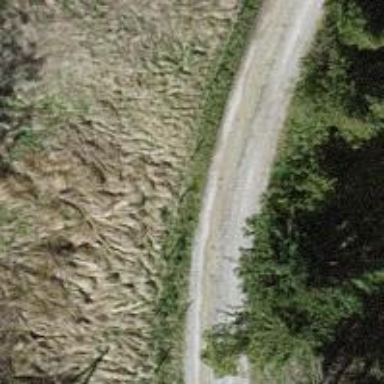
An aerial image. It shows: Service road with unpaved surface of grade2.